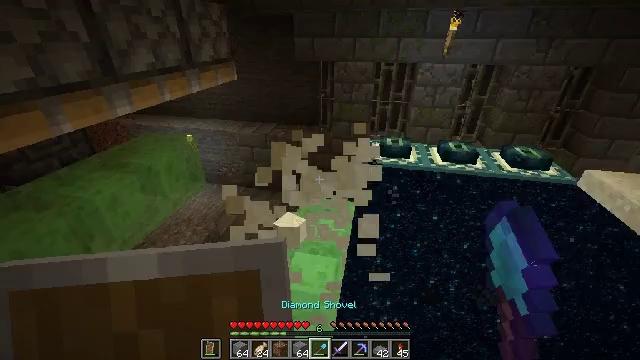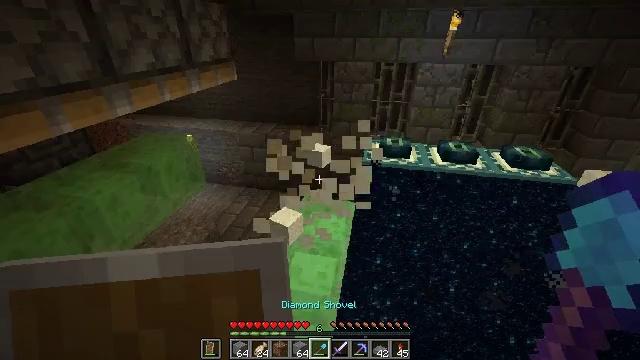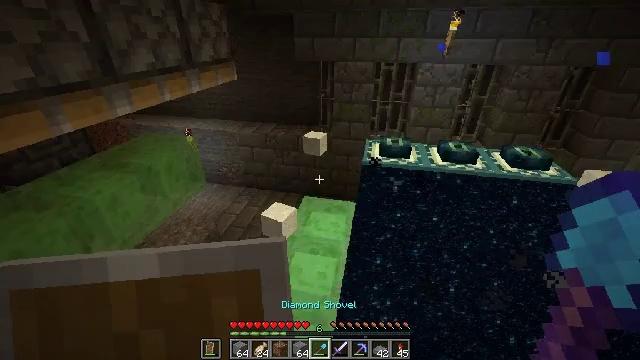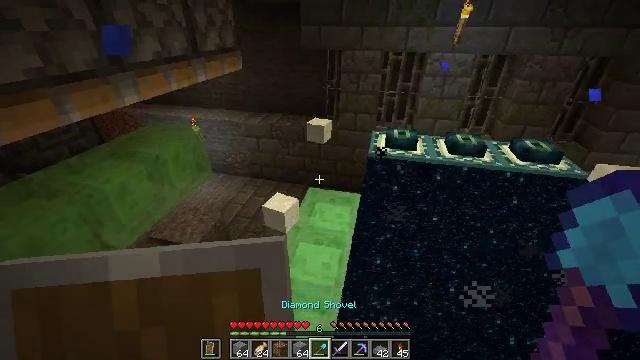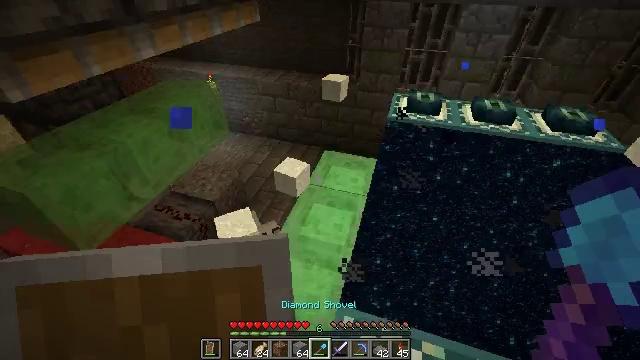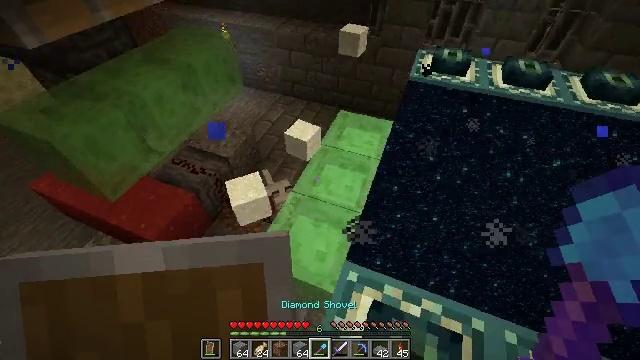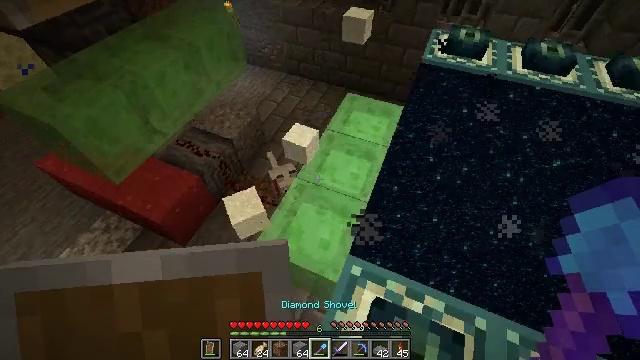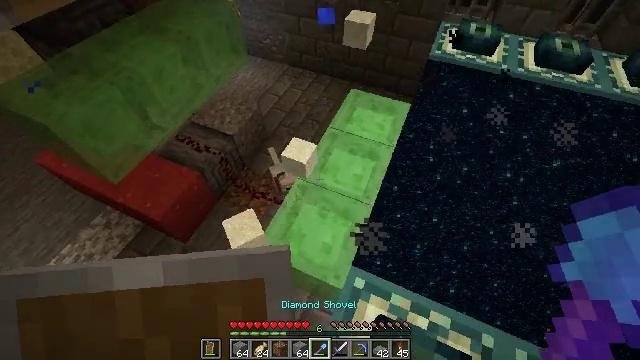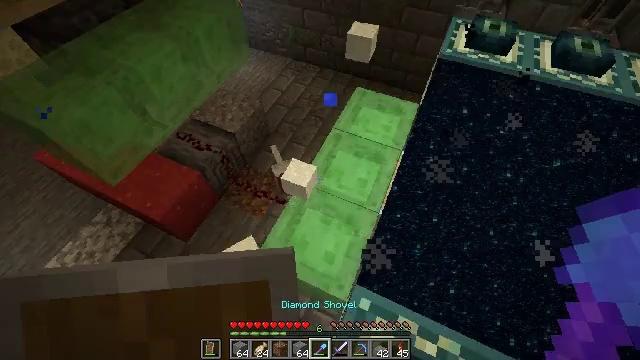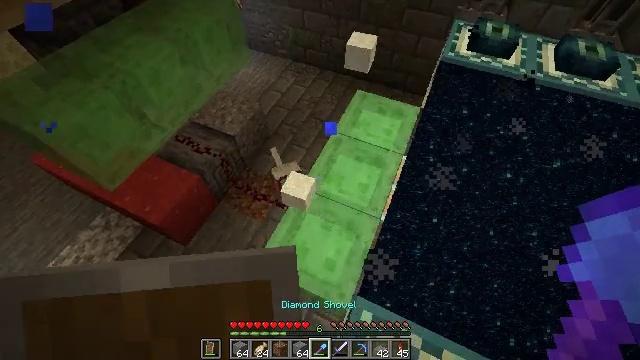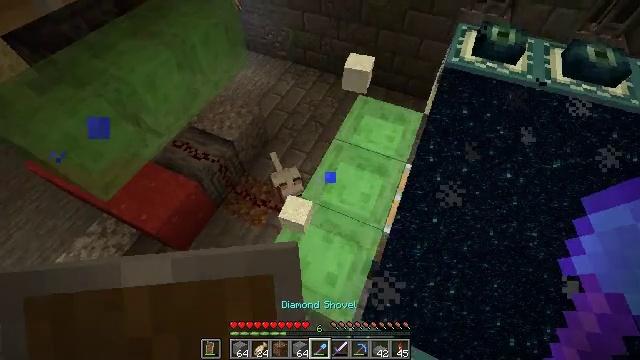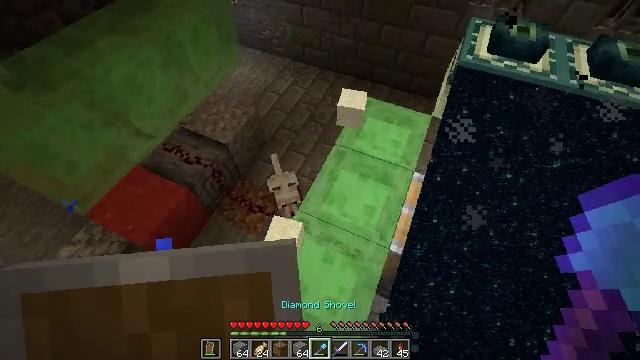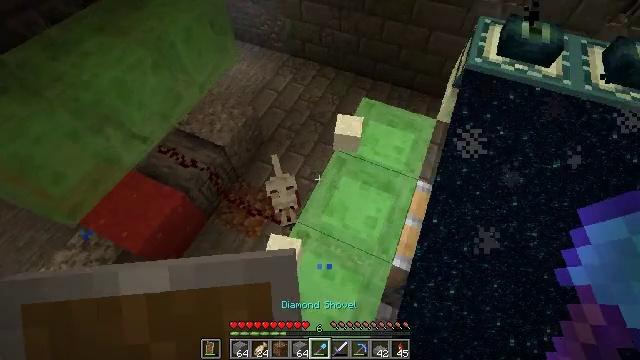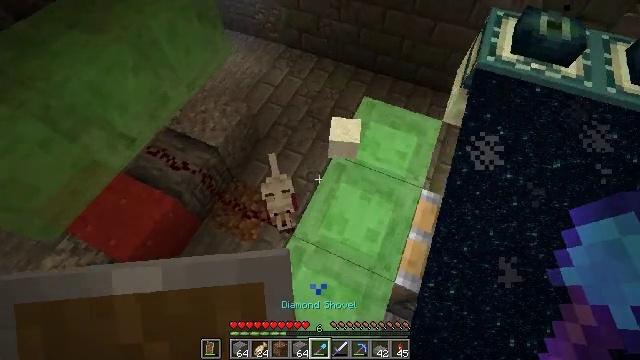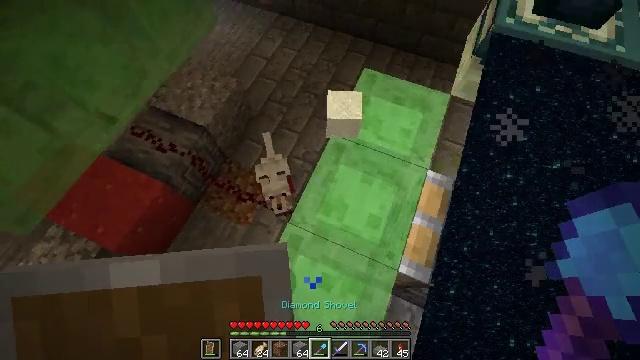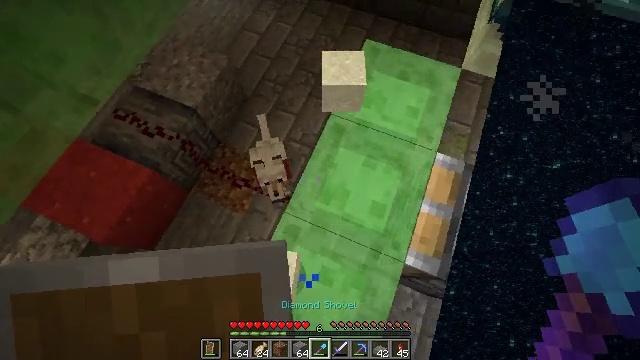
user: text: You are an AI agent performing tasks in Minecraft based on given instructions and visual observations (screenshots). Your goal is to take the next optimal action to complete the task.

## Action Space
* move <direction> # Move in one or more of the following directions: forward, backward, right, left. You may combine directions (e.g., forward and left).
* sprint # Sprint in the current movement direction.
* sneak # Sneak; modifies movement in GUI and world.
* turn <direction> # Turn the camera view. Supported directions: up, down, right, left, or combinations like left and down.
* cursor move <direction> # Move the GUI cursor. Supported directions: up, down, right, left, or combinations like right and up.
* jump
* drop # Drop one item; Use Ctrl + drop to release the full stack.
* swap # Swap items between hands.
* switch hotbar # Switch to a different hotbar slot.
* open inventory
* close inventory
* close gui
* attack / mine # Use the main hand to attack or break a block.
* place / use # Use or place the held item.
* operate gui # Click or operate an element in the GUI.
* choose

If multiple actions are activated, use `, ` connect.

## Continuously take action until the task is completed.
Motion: motion action
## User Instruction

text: Get some red concrete powder.
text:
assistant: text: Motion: no_op
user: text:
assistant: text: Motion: no_op
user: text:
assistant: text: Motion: turn left and down
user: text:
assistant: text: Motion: turn left and down
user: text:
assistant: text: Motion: turn left and down
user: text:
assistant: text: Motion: move forward, turn left and down
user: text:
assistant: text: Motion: move forward, turn down
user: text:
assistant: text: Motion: move forward, turn down
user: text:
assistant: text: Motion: move forward
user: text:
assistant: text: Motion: move forward
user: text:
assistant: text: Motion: move forward
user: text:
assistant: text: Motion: move forward, turn down
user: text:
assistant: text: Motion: move forward, turn down
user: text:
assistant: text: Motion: move forward, turn right and down
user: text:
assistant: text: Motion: turn down
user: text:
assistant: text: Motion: turn down
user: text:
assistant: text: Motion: turn down
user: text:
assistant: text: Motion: no_op
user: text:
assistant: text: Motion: no_op
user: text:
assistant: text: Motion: turn down
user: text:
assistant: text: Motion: turn down
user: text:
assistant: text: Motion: no_op
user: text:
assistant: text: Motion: no_op
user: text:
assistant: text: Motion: no_op
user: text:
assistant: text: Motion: no_op
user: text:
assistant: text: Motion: no_op
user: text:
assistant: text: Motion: no_op
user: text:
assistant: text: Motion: no_op
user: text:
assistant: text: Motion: no_op
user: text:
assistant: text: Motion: turn left